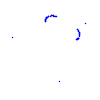
Particle: kaon